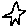
Label: star